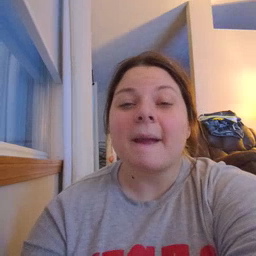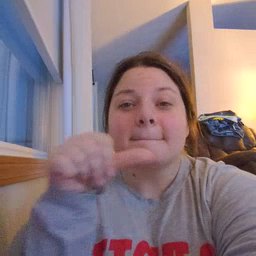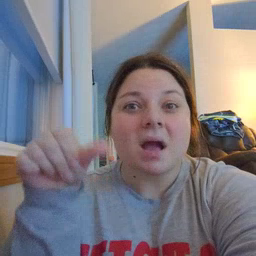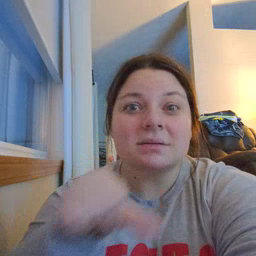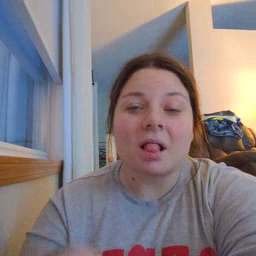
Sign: puzzle